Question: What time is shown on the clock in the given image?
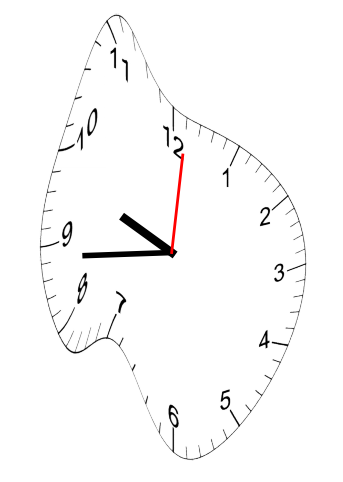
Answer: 09:44:01